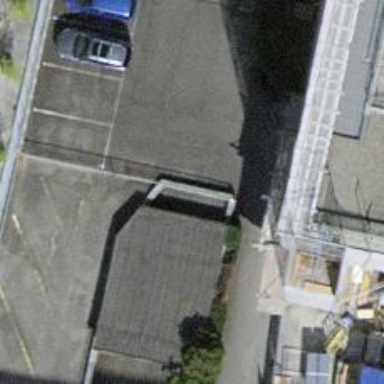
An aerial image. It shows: Parking area.